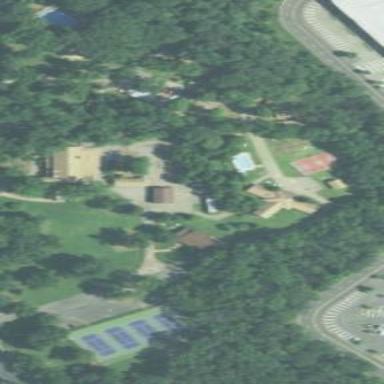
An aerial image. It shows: Campground located within recreation ground.